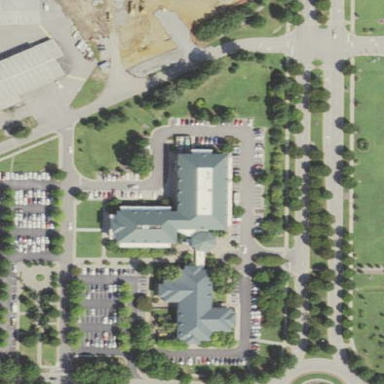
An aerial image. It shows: Building.